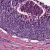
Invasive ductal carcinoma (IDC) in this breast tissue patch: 1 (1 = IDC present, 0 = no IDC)